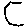
Label: hexagon